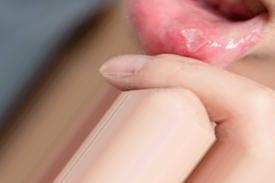
Condition: Mouth Ulcer